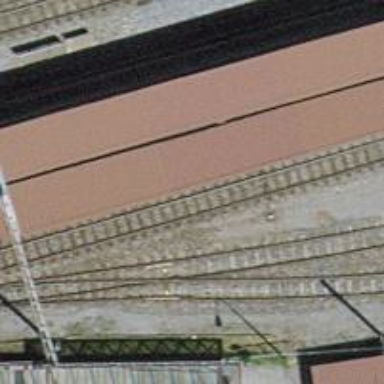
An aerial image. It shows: Stop position for public transport on the railway.